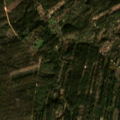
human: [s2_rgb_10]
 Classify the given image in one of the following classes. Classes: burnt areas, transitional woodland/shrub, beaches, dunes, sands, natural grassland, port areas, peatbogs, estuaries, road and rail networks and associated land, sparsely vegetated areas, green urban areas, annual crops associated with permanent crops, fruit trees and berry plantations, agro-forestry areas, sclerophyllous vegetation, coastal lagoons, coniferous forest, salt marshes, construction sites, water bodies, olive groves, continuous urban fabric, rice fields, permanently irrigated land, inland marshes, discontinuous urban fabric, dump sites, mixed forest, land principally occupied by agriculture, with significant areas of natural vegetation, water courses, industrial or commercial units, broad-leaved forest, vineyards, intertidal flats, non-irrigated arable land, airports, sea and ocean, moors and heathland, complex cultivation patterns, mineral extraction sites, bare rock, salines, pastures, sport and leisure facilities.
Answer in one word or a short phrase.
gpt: land principally occupied by agriculture, with significant areas of natural vegetation, broad-leaved forest, mixed forest, transitional woodland/shrub